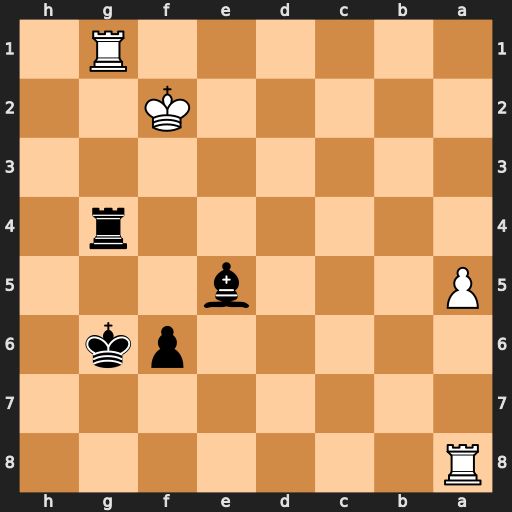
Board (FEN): R7/8/5pk1/P3b3/6r1/8/5K2/6R1
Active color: b
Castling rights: -
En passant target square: -
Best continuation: Bd4+ Kf3 Rxg1